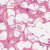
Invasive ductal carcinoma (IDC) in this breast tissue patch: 0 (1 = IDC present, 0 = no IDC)